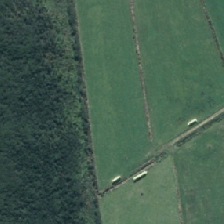
Land cover: high_producing_grassland